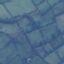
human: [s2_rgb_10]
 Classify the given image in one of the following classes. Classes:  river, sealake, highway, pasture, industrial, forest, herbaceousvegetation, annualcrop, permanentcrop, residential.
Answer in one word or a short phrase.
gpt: Pasture